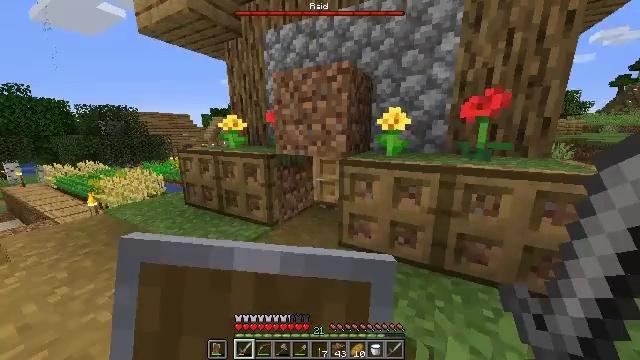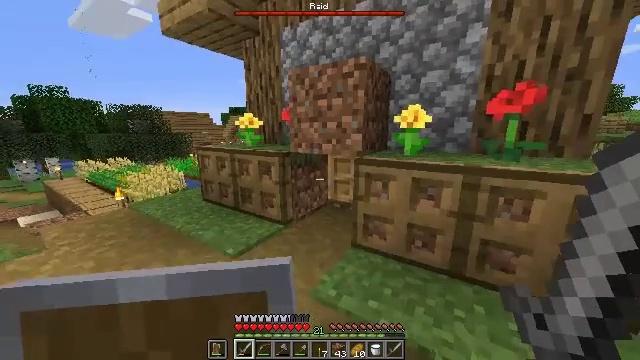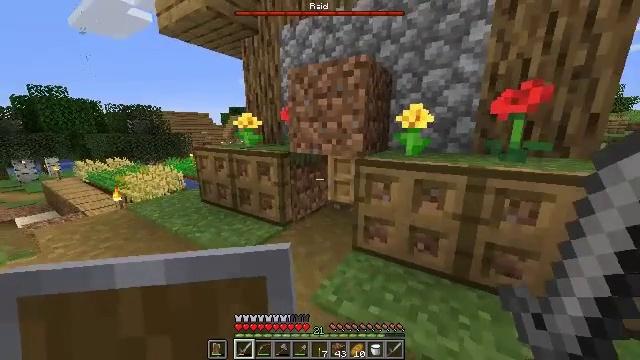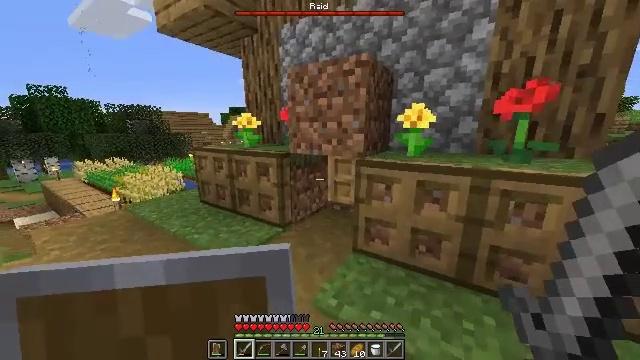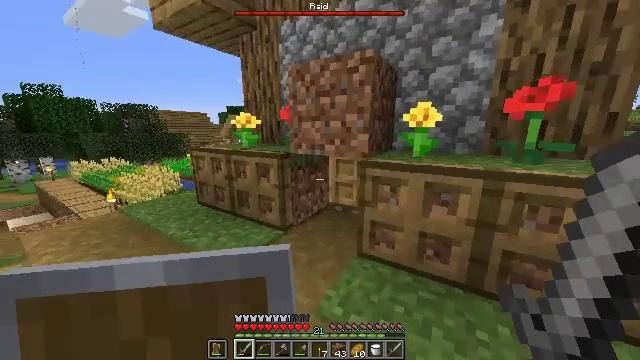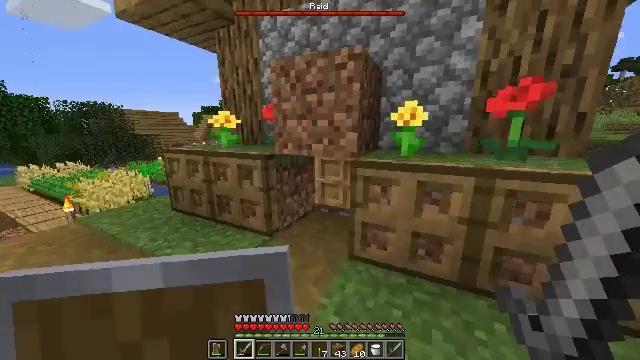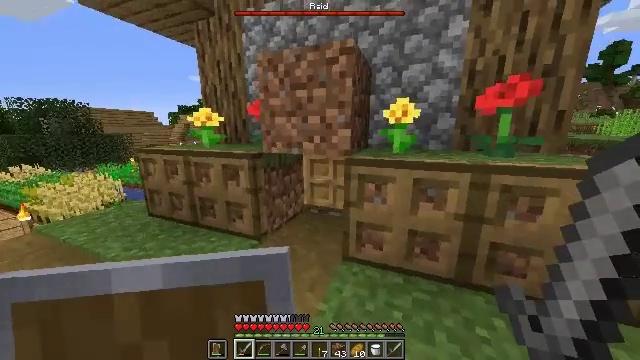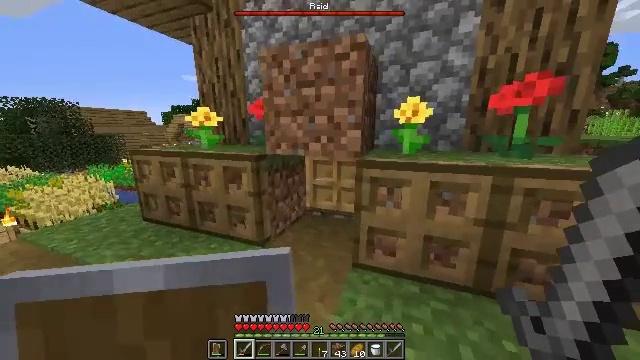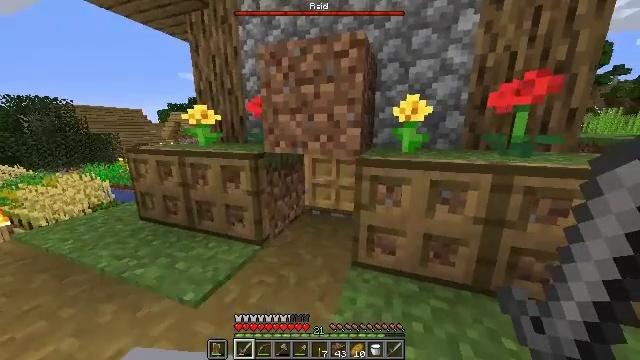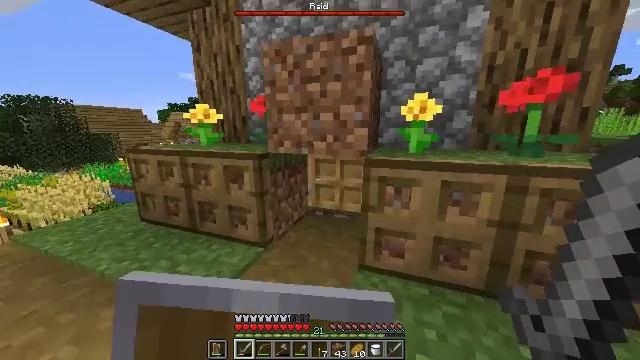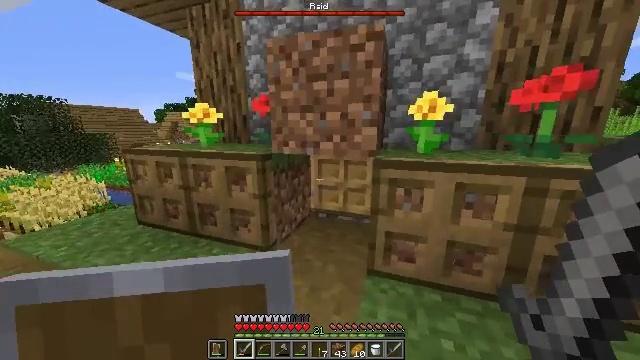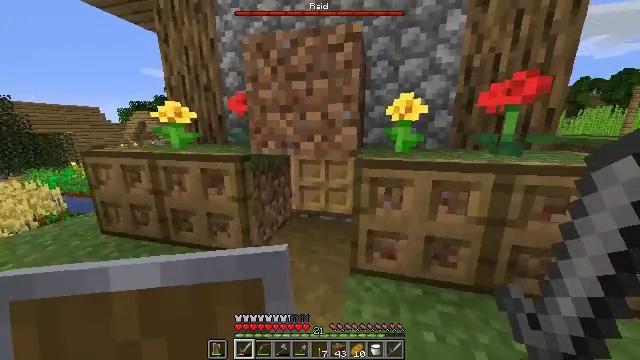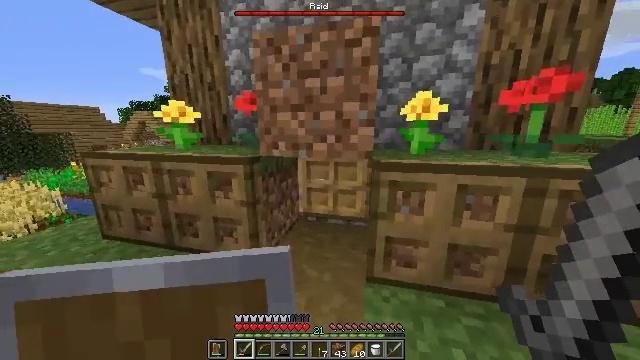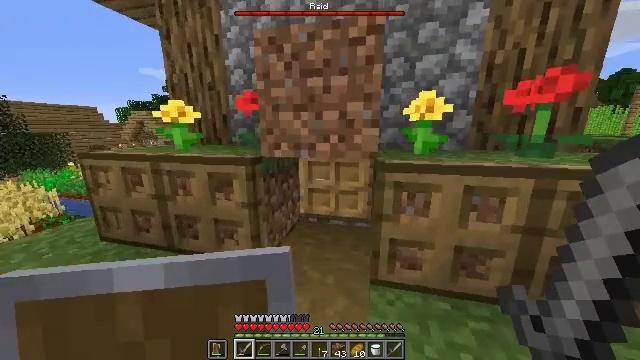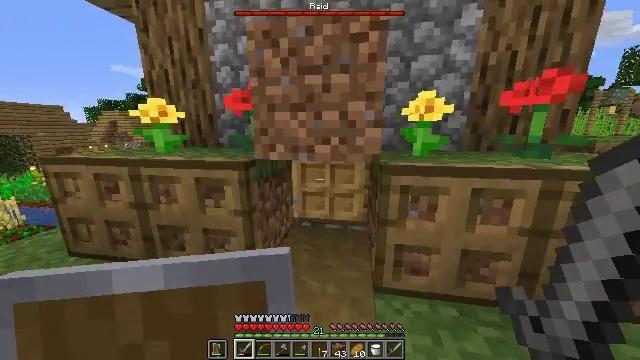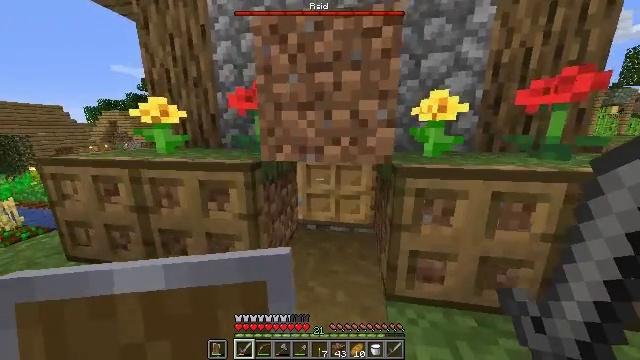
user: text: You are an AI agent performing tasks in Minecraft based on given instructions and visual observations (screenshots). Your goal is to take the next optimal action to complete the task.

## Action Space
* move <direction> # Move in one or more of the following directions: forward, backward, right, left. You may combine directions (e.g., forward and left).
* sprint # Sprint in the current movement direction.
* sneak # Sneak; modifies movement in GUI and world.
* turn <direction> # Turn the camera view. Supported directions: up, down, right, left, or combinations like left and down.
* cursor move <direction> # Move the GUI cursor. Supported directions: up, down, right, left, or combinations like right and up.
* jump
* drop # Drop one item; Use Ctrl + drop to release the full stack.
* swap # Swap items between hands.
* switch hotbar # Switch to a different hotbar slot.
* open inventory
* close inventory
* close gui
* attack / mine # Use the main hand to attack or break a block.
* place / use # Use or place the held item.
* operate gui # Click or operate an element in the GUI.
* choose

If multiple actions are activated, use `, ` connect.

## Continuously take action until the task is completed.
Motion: motion action
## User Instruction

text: Destroy the glass pane to clear a path.
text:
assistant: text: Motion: move forward, sneak, turn left
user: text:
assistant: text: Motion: move forward, sneak
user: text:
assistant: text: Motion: move forward and move left, sneak
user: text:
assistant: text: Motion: move forward and move left, sneak
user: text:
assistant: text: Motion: move forward and move left, sneak, turn right
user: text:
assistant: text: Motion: move forward and move left, sneak, turn right
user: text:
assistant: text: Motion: move forward and move left, sneak, turn right
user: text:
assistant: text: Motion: move forward and move left, sneak, use / place
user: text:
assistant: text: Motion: move forward and move left, sneak, use / place
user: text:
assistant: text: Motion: move forward and move left, sneak
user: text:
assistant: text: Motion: move forward and move left, sneak, turn right
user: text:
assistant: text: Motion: move forward and move left, sneak
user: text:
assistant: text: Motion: move forward and move left, sneak
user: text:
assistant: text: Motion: move forward and move left, sneak, turn right
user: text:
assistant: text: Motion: move forward, sneak
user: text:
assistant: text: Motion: move forward, sneak
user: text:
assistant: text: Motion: use / place
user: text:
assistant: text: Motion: use / place
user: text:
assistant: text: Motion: no_op
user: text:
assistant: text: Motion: turn right and down
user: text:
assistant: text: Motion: no_op
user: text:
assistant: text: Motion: turn right and down
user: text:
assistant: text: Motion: turn right and down
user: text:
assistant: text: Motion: no_op
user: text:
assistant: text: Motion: turn down
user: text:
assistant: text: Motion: use / place
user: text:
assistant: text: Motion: use / place
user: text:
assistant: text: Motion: no_op
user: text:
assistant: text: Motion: no_op
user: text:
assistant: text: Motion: no_op